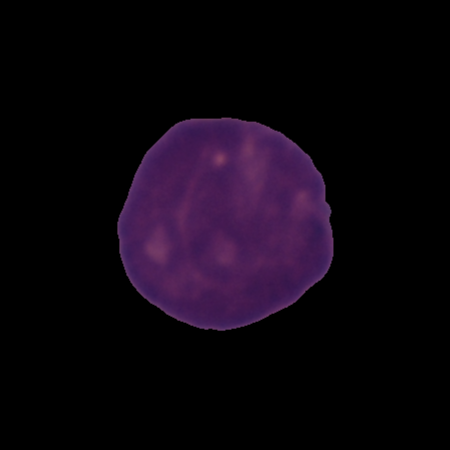
Label: healthy